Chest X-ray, PA view. Patient: 58 years old, sex F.
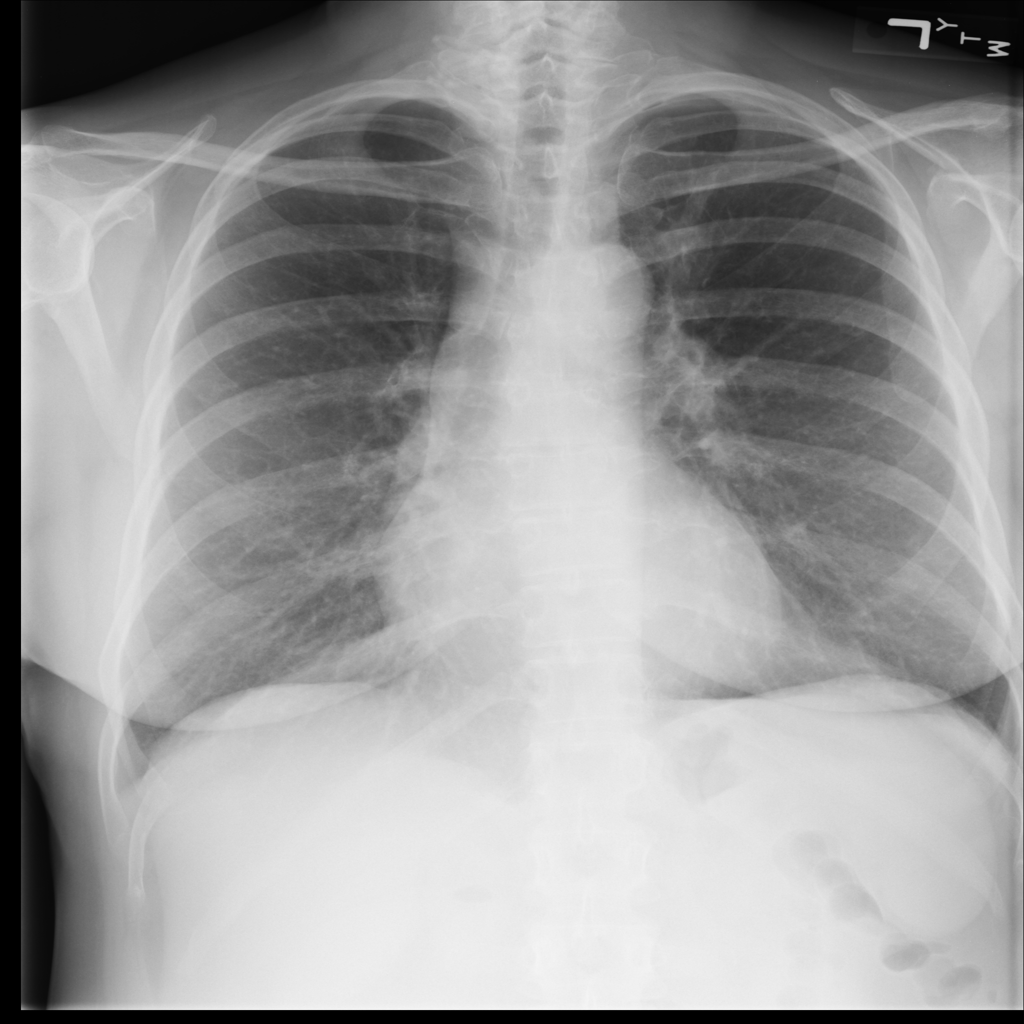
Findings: Nodule, Pneumothorax